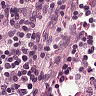
Metastatic tissue present: no